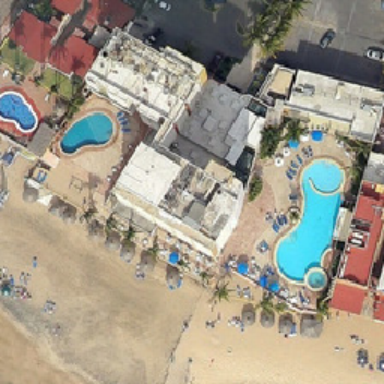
There are three swimming pools near the beach .